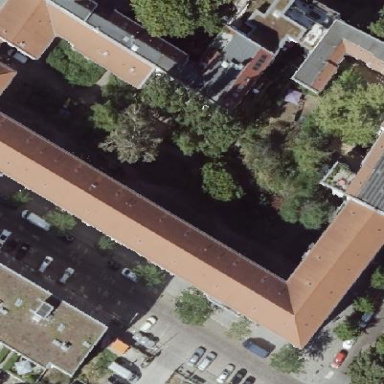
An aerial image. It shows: Residential building with hipped roof.